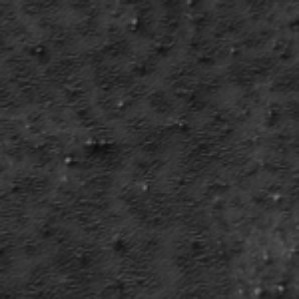
Label: frost